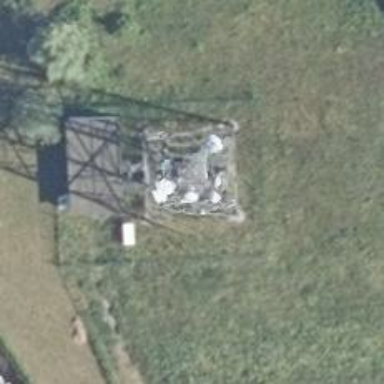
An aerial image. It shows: Man-made mast used for communication purposes.